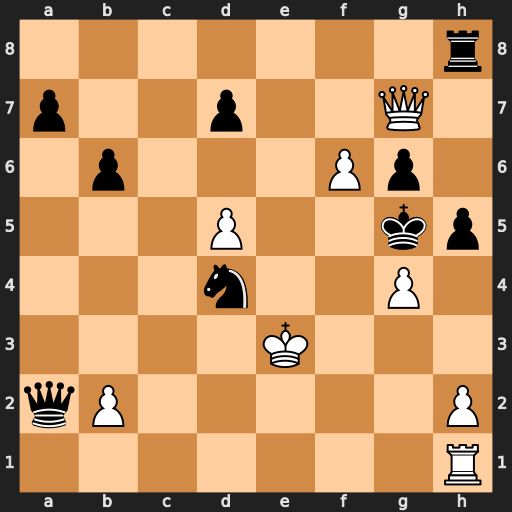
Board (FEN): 7r/p2p2Q1/1p3Pp1/3P2kp/3n2P1/4K3/qP5P/7R
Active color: w
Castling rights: -
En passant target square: -
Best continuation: h4+ Kxg4 Qxg6#